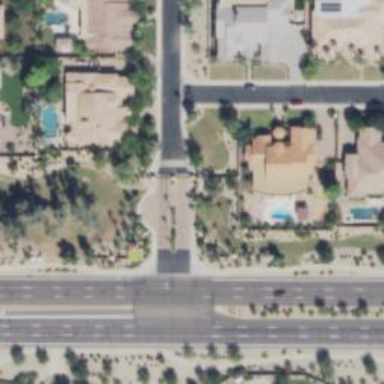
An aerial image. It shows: Residential road.